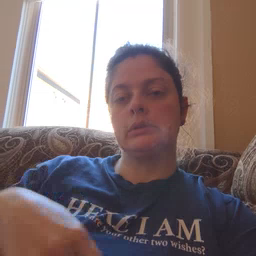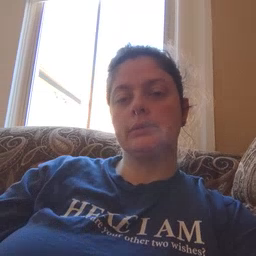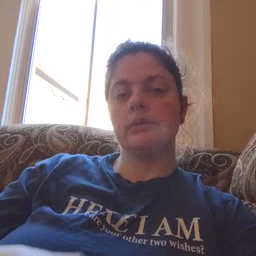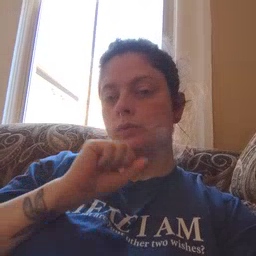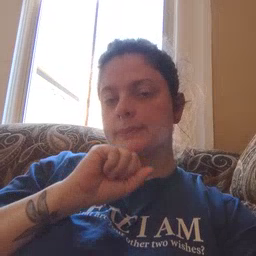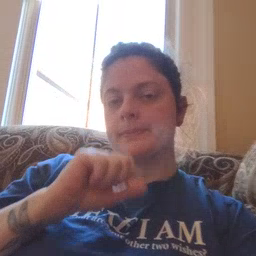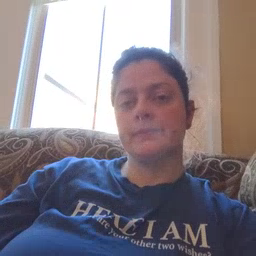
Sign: icecream